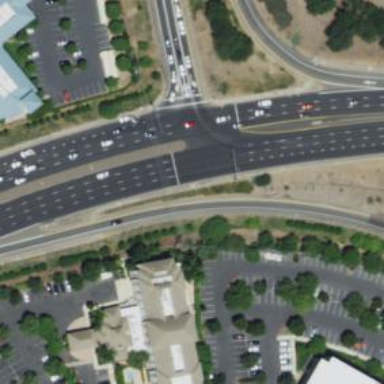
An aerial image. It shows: Secondary link road.